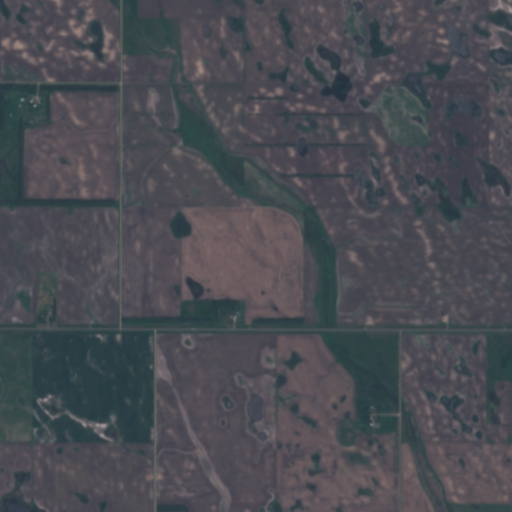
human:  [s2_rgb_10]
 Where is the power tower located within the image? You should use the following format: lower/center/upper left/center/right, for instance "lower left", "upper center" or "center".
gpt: The power tower is located in the upper right of the image.
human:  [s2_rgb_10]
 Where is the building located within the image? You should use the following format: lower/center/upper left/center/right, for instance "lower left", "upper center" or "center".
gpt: The building is located in the center right of the image.
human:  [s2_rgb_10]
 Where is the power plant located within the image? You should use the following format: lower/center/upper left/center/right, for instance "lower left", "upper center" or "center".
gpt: There is no power plant in the image.